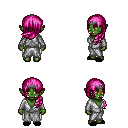
a pixel art fantasy rpg character, female body template, orc, green skin, white robe, white pants, pink left-swept hairstyle, iron tiara, black slippers, four views (front, back, left, right), 2x2 character sprite sheet, small pixel art, hard edges, no anti-aliasing